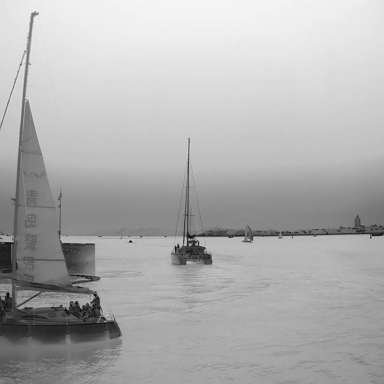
There are 16 objects shown in the infrared image, including seven sailboats, two container_ships, and seven canoes.